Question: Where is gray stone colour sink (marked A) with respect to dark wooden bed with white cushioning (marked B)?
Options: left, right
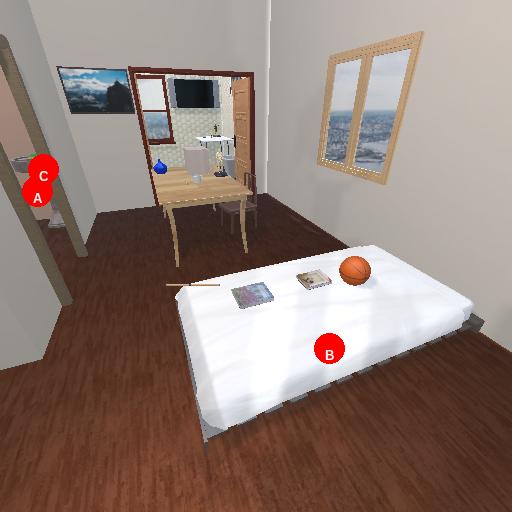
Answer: left